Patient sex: M
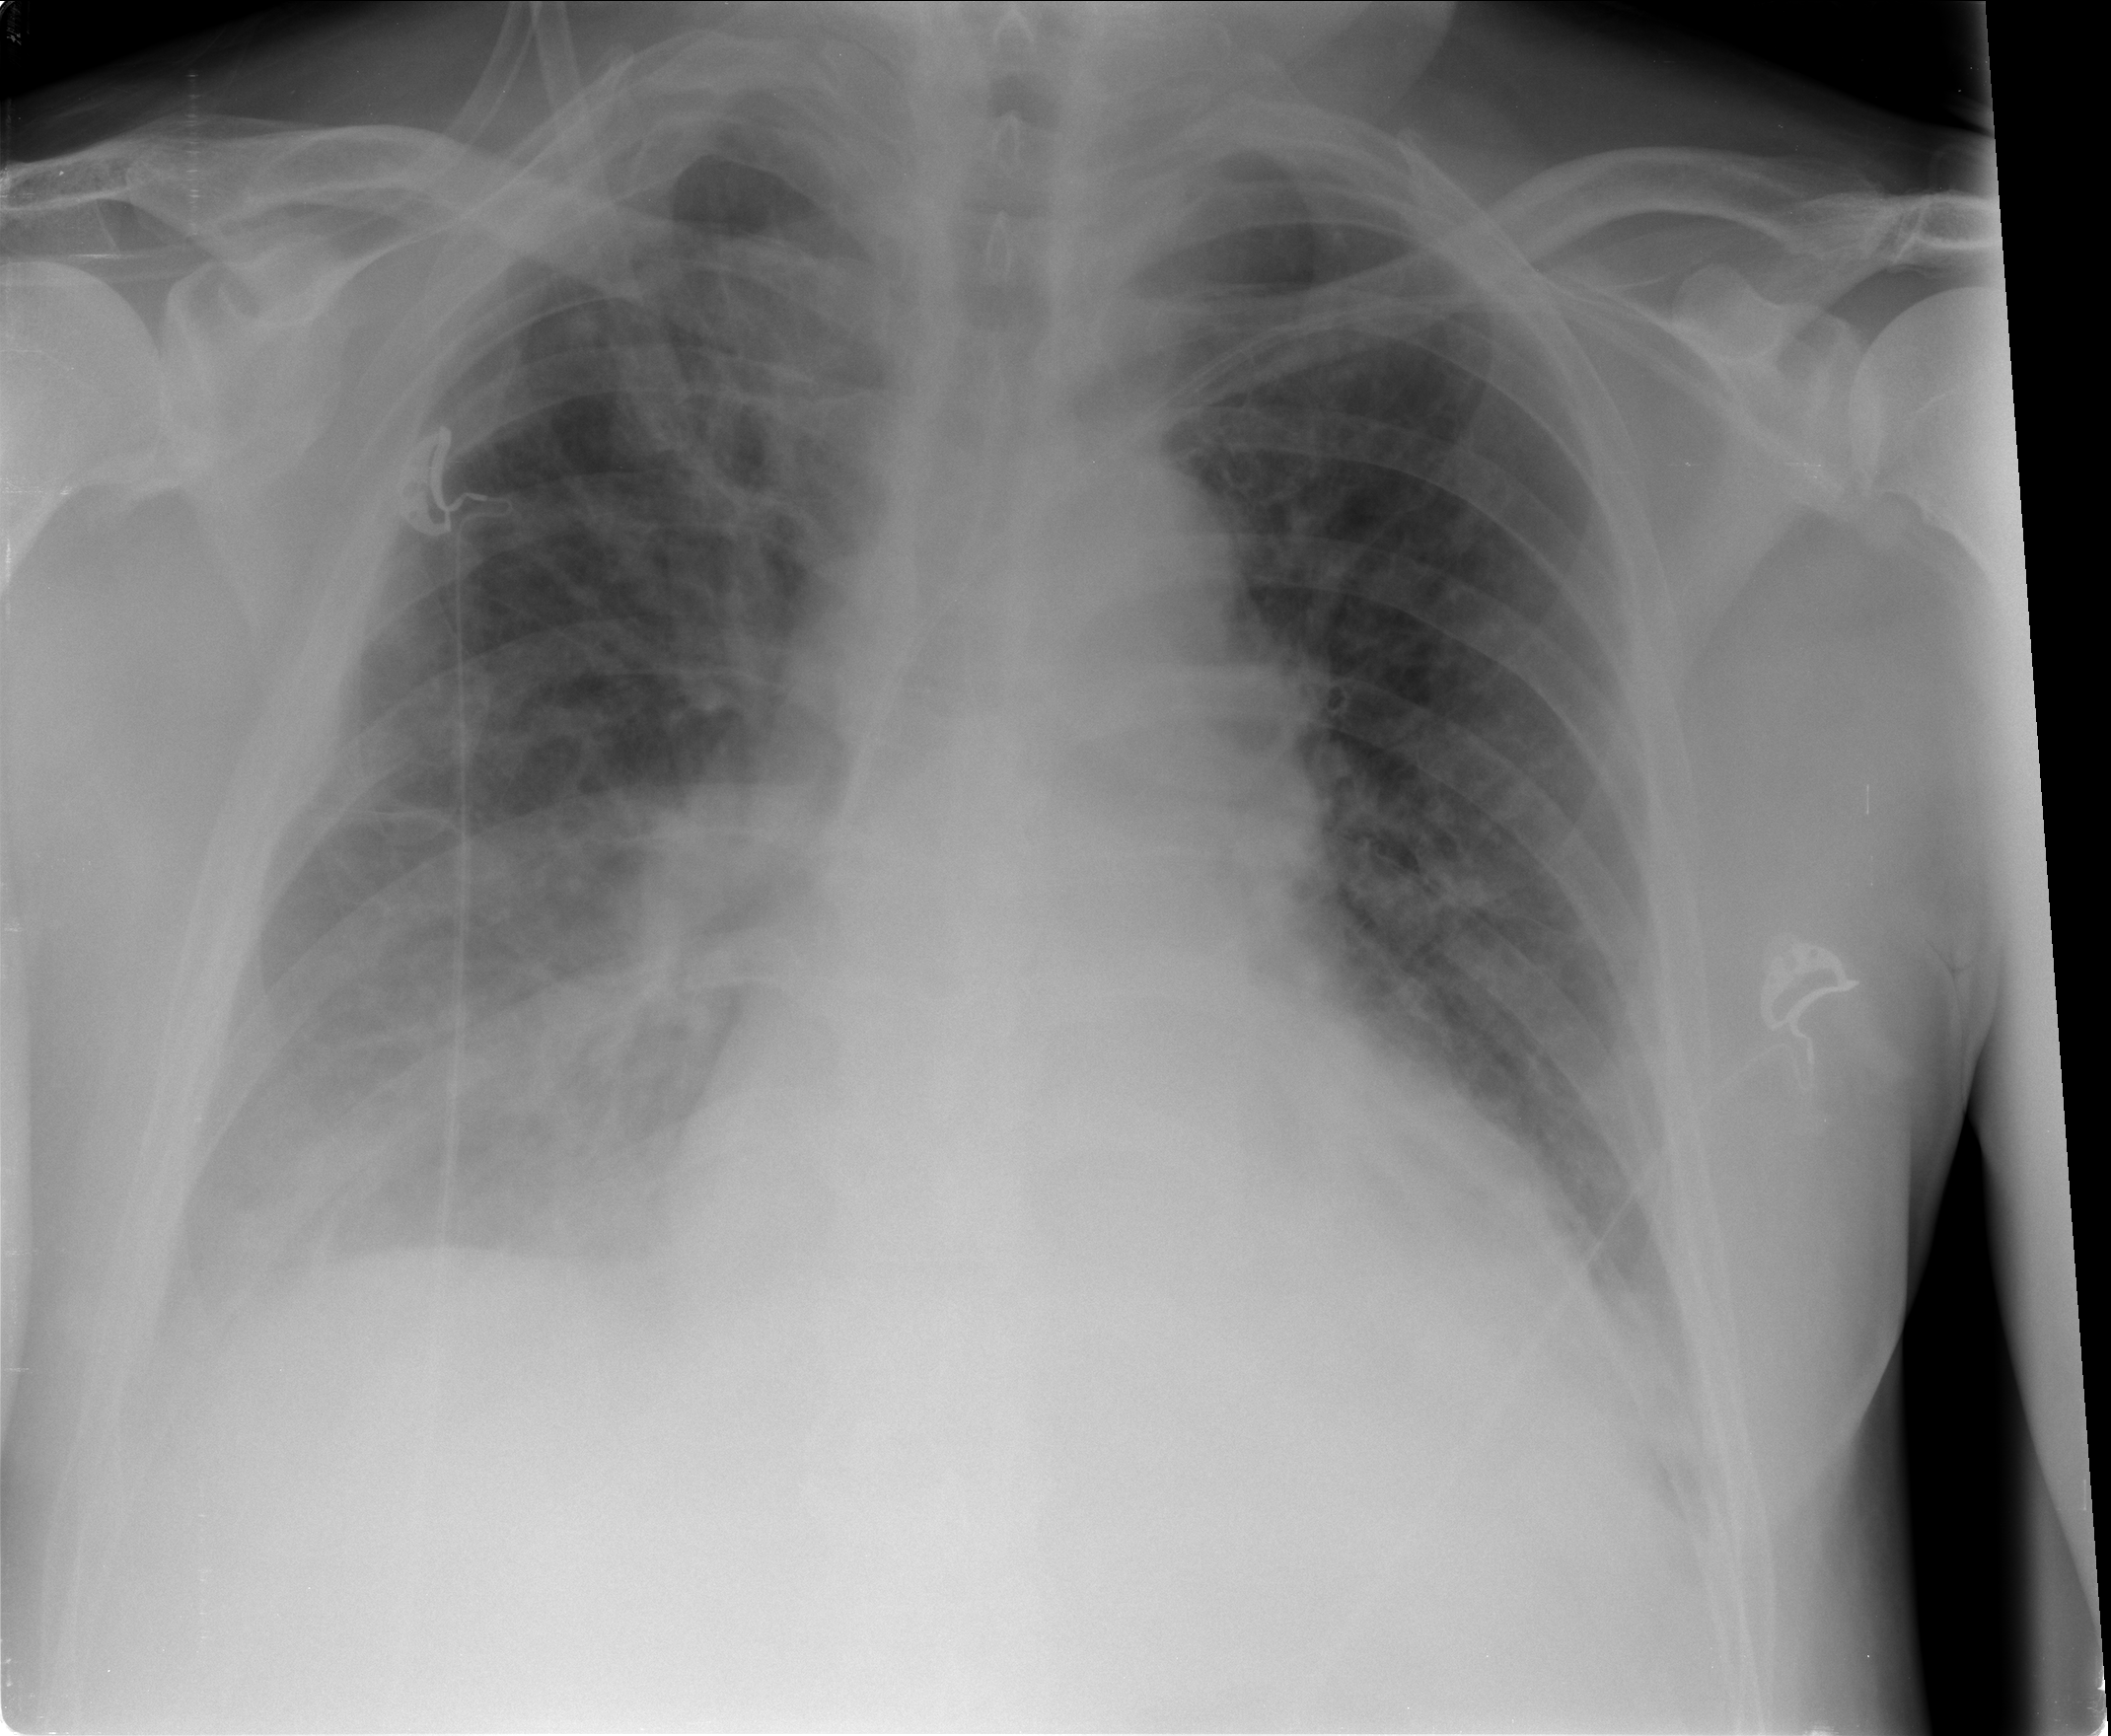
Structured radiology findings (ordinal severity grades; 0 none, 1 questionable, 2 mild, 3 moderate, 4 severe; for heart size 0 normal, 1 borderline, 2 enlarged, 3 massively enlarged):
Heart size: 1
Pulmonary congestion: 2
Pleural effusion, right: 3
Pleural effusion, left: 2
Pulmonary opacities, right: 3
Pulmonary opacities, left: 3
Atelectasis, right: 2
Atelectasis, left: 2